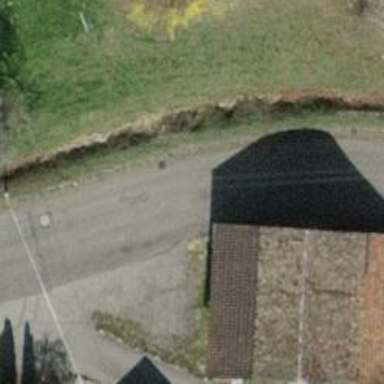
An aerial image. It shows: Barn.